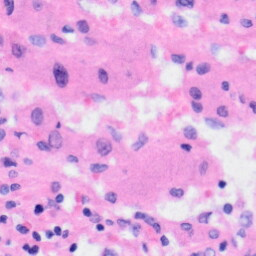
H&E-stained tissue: Liver